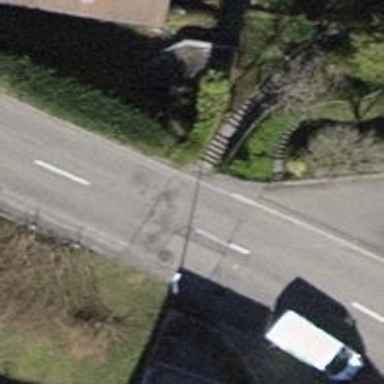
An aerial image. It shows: Road with steps.